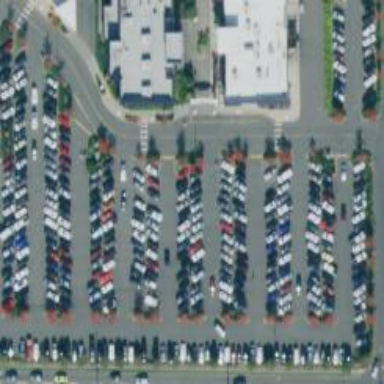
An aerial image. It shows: Parking space.